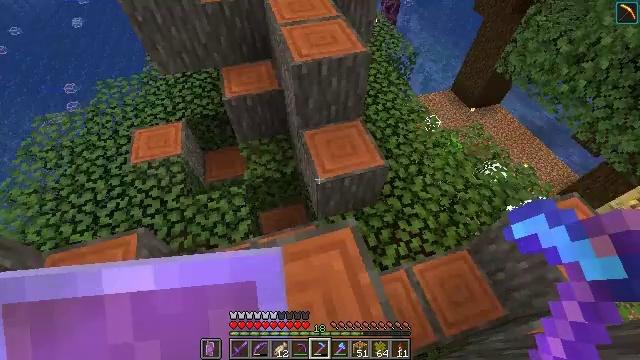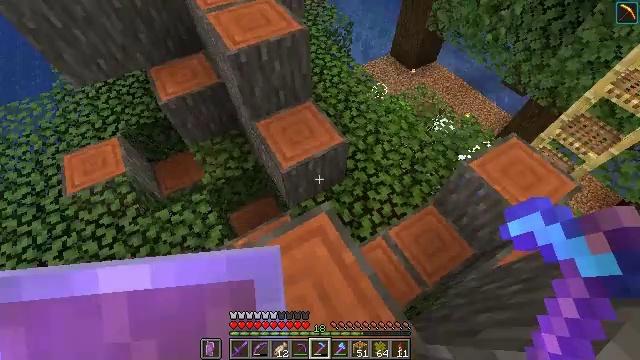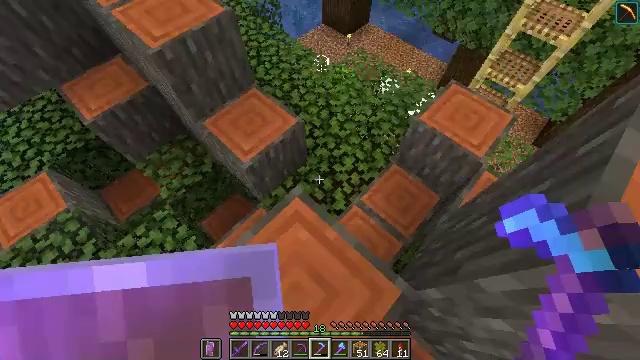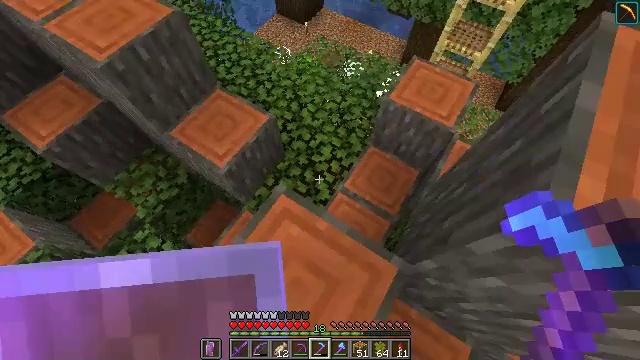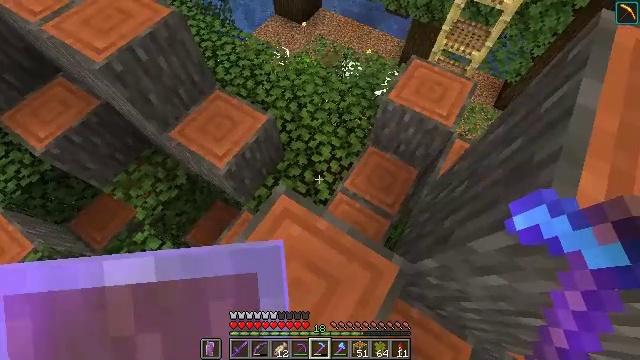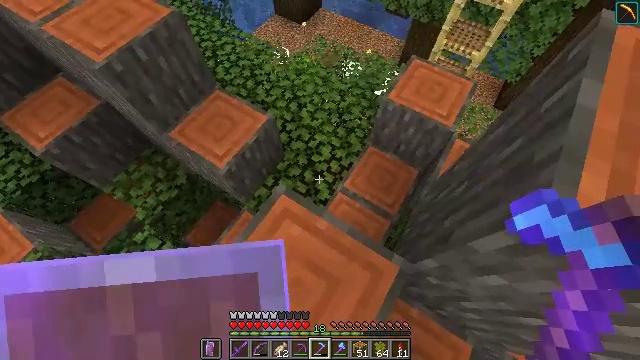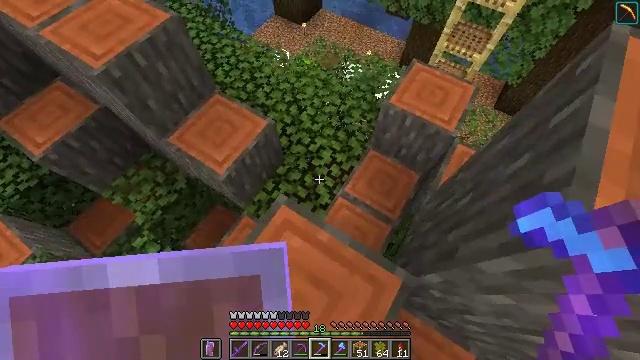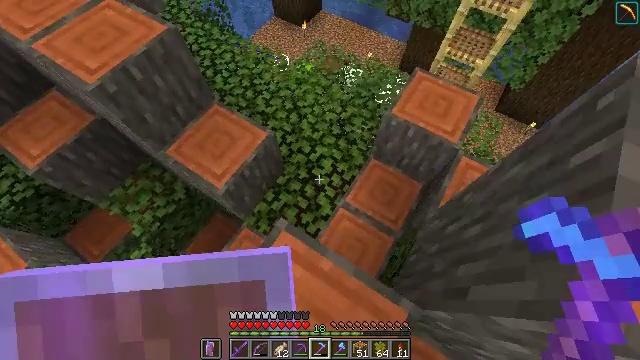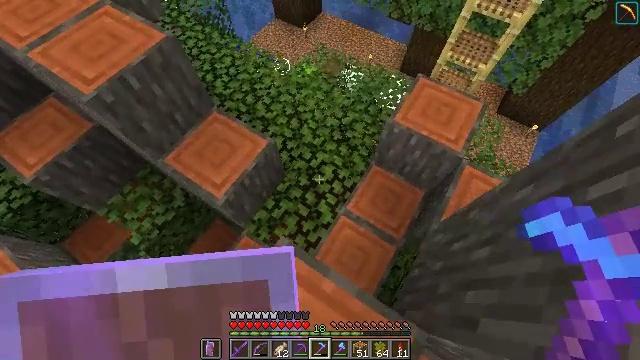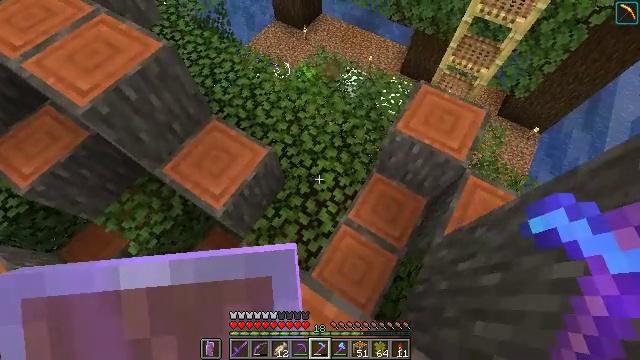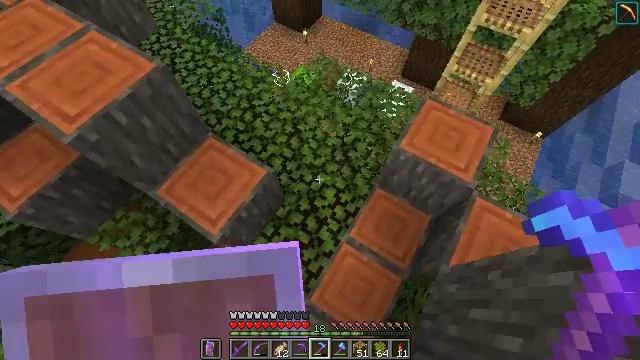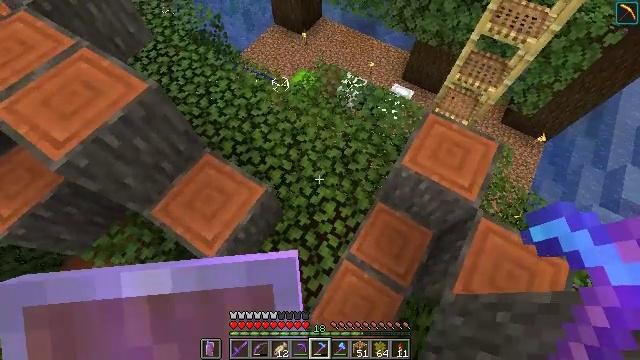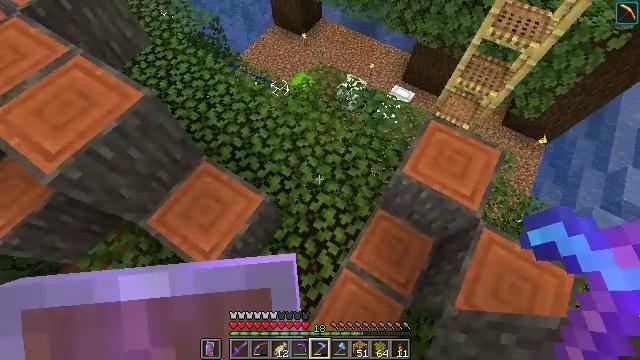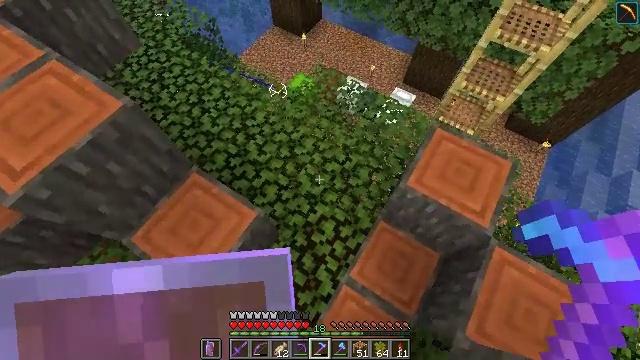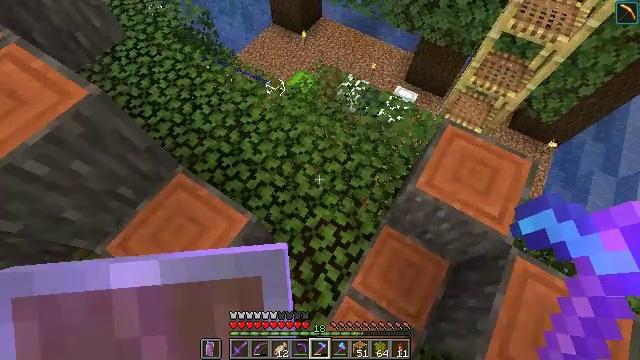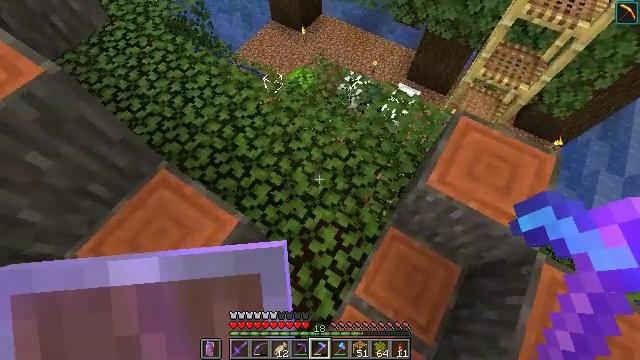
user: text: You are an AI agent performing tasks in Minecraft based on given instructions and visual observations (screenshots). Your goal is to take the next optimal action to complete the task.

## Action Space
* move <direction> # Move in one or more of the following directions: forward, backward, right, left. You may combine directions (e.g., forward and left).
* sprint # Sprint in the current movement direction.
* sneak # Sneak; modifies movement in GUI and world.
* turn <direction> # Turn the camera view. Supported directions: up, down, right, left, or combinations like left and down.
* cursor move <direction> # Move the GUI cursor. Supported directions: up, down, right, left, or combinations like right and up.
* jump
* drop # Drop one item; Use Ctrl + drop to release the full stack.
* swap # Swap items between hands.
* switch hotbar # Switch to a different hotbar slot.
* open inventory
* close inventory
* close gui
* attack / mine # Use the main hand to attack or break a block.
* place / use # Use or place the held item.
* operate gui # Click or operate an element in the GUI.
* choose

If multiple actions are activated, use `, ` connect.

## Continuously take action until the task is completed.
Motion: motion action
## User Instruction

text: Break the acacia leaves to collect them.
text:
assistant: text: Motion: turn right and down
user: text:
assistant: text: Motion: turn right and down
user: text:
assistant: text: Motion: turn right and down
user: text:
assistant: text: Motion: no_op
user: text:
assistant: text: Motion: no_op
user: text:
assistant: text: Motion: move forward
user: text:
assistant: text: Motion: move forward
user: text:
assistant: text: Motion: move forward
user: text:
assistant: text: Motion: move forward
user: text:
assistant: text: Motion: move forward
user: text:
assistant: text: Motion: move forward
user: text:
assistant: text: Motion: move forward
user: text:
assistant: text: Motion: no_op
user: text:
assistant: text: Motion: no_op
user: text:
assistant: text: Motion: no_op
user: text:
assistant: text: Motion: move right
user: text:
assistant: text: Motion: move right
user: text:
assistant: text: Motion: move right
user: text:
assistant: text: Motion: move right
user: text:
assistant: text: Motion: move right, turn left and up
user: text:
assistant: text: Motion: move right, turn left and up
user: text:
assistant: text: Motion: turn left and up
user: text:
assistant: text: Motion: turn left and up
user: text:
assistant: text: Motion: turn left
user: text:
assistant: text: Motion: move back
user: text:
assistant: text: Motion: move back
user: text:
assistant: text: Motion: move back
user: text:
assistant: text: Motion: move back, turn left and up
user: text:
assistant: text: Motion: move back, turn left and up
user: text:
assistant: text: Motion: turn left and up